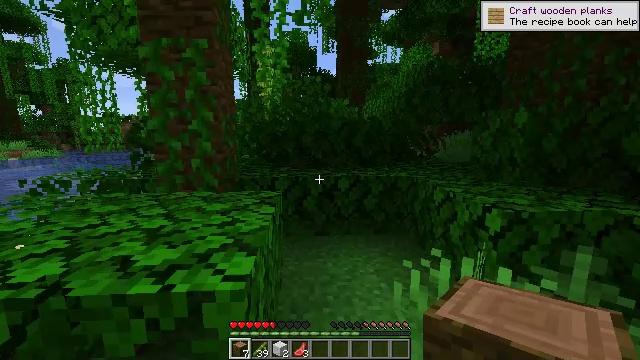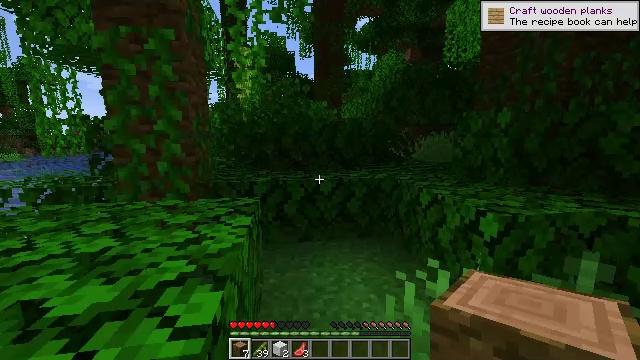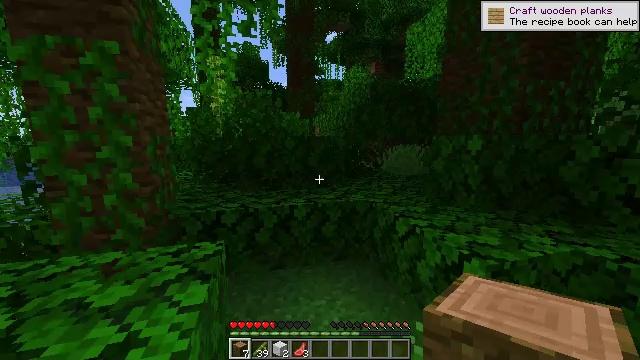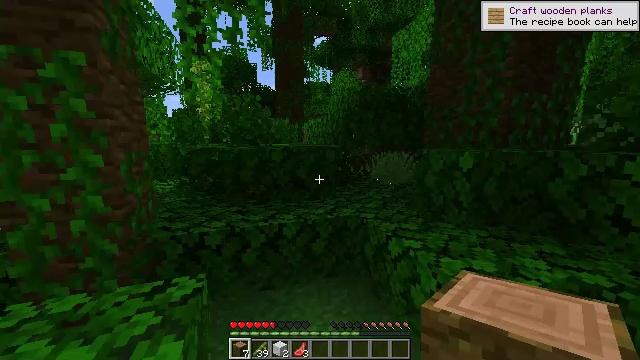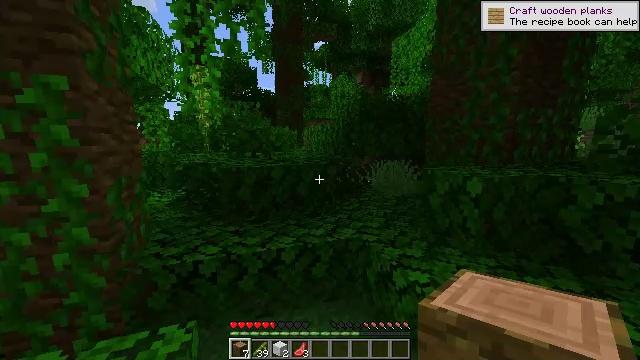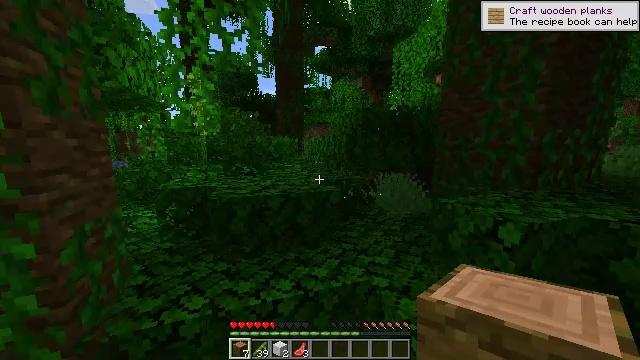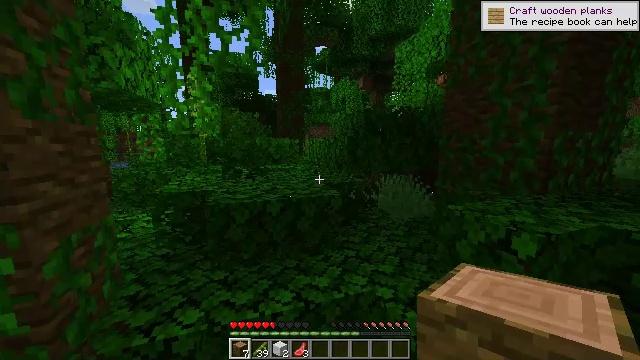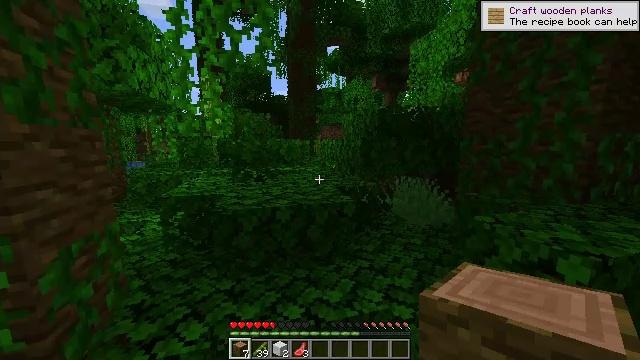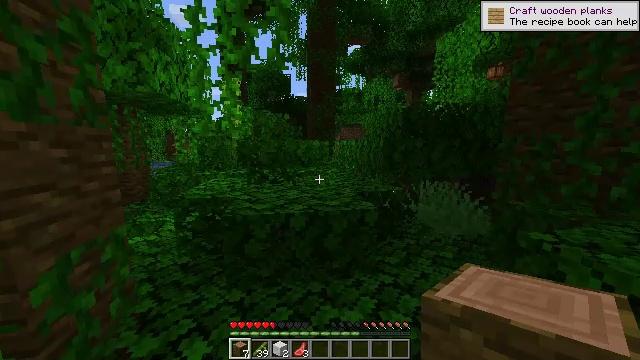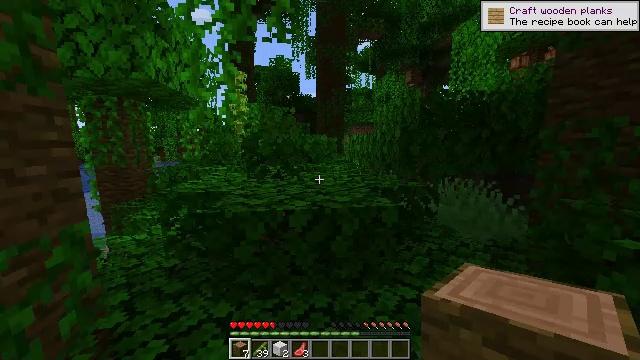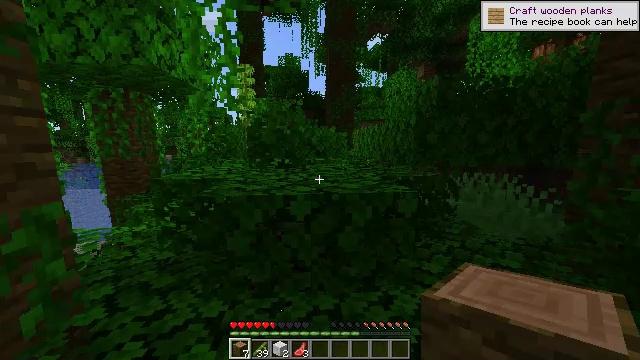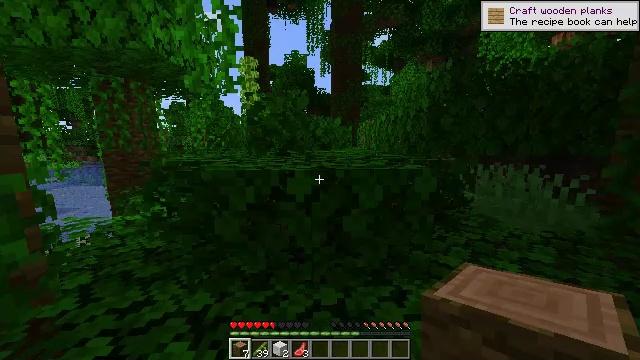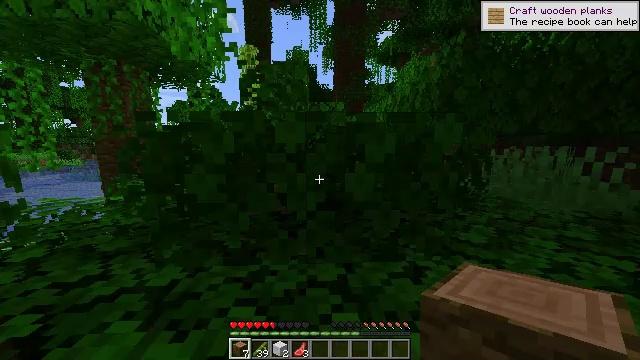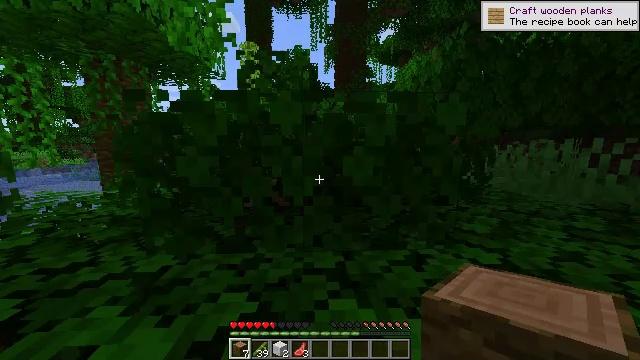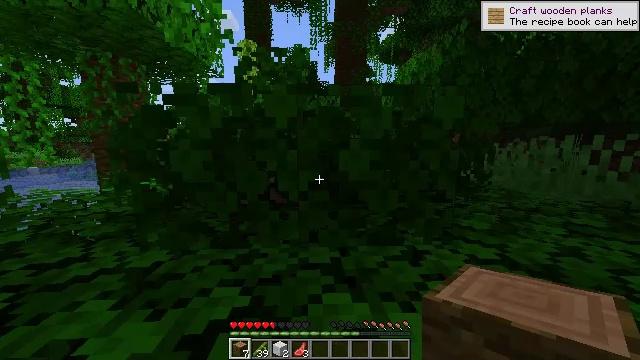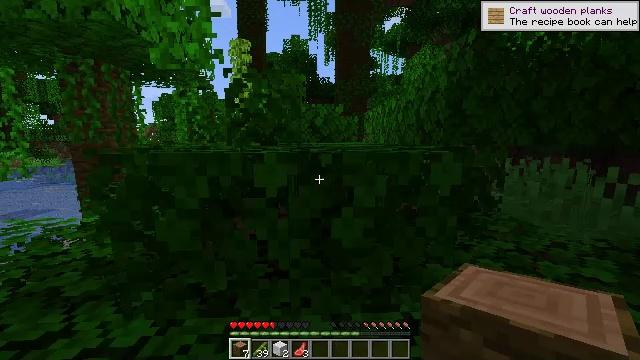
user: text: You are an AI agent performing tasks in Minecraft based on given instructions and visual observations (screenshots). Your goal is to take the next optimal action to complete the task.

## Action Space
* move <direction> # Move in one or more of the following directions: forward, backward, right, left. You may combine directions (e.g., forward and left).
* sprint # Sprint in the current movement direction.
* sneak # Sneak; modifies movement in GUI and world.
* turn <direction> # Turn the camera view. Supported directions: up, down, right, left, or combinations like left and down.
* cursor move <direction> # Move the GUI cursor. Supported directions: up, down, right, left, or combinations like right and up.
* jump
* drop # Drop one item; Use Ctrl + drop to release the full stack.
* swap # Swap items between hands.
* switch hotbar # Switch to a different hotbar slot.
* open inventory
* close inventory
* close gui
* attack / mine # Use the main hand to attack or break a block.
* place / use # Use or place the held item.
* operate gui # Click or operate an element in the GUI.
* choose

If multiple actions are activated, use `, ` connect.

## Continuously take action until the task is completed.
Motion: motion action
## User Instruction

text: Harvest bamboo from the farm.
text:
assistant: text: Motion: move forward, sprint, turn right, jump
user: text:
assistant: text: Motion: move forward, sprint, turn right, jump
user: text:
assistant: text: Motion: move forward, sprint, turn right, jump
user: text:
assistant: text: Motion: move forward, jump
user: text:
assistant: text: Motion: move forward, jump
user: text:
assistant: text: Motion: move forward, jump
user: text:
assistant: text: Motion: move forward, turn left, jump
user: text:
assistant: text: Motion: move forward, turn left, jump
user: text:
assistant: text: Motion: move forward, turn left, jump
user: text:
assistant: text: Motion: move forward, sprint, turn left, jump
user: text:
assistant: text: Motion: move forward, sprint, turn left, jump
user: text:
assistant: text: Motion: move forward, sprint, jump
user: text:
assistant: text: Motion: move forward, sprint, jump
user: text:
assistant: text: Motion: move forward, jump
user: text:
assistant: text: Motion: move forward, jump
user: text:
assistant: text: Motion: move forward, jump
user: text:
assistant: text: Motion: move forward, jump
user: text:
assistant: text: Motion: move forward, sprint, jump
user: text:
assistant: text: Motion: move forward, sprint, jump
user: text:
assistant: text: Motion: move forward, sprint, jump
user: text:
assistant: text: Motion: move forward, sprint, turn left, jump
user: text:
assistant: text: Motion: move forward, jump
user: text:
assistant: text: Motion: move forward, jump
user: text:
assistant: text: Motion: move forward, sprint, jump
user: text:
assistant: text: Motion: move forward, sprint, jump
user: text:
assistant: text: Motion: move forward, sprint, jump
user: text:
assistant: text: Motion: move forward, sprint, jump
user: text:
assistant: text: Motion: move forward, sprint, jump
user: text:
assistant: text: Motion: move forward, jump
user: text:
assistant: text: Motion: move forward, jump